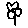
Label: flower